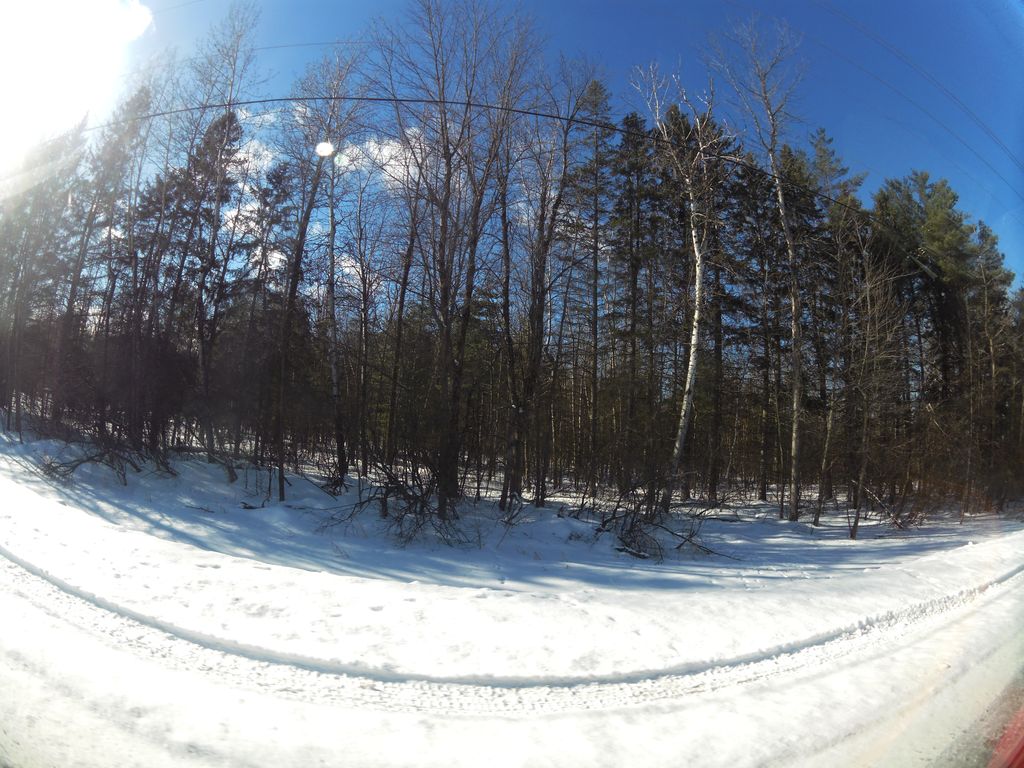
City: ottawa-gatineau